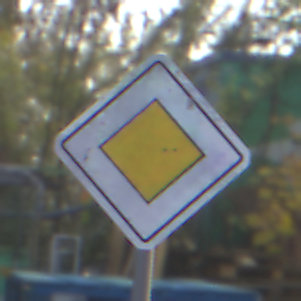
Verkehrszeichen: Vorfahrtsstrasse
Umgebung: Outdoor, Urban
Tageszeit: MorningAfternoon
Wetter: PartlyCloudy
Licht: Natural
Jahreszeit: NotSpecified
Kontrast: MediumContrast